Question: I try to remove an existing individual from my RDF file, but I always get a NullPointerException. The Individual I am getting is there, because I can print out a property. Can someone please tell me what I have done wrong?
'''
final static String SN = "http://vaceta.pavo.uberspace.de/RDF/social-media.owl#";
InputStream in = context.getResourceAsStream("WEB-INF/resources/social-media.rdf");
OntModel model = ModelFactory.createOntologyModel(OntModelSpec.OWL_MEM);
model.read(in, null);
in.close();
Individual user01 = model.getIndividual(SN + "User01");
model.remove(user01, null, (RDFNode) null);
model.remove(null, null, user01);
output = new FileOutputStream(context.getRealPath("/")+"WEB-INF/resources/social-media.rdf");
model.writeAll(output, "RDF/XML", null);
output.close();
'''
stacktrace:

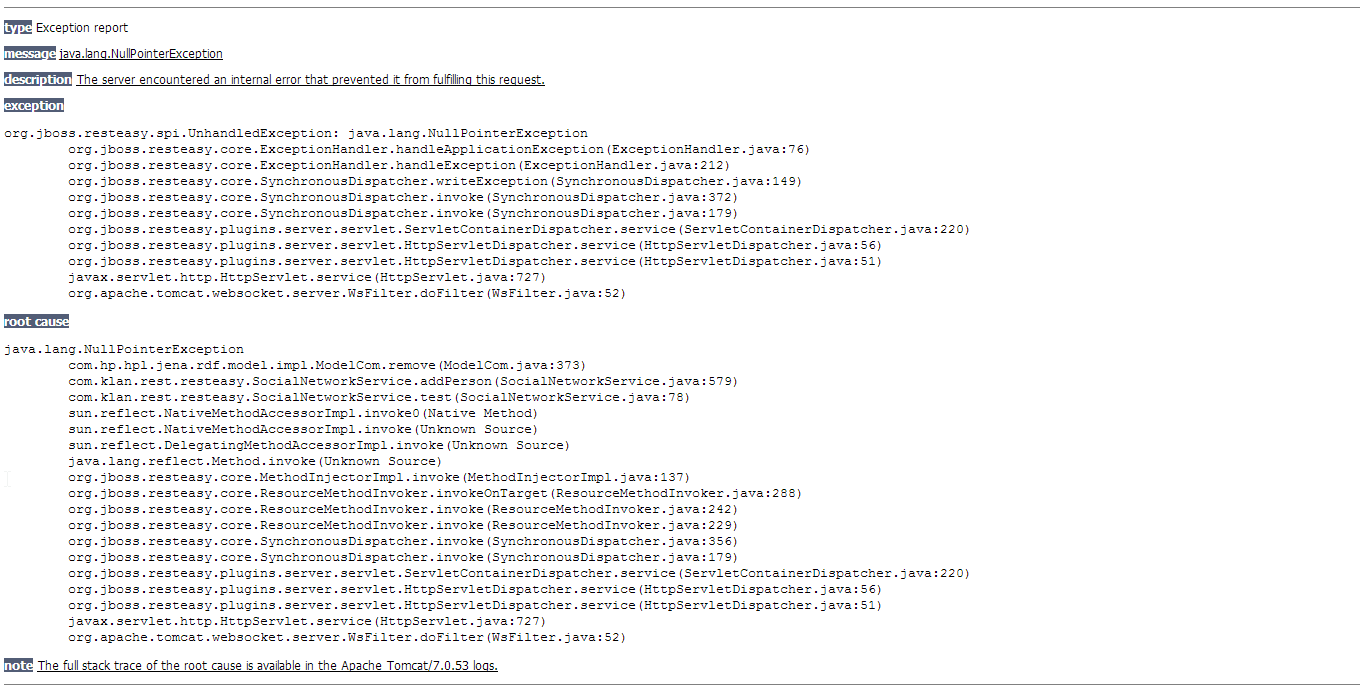
Answer: You're using ModelCon.remove(s,p,o) which doesn't allow nulls. You want to use Model.removeAll(s,p,o) instead which does allow nulls and uses them as wildcards. Here are the corresponding Javadocs (with emphasis added):
>
### ModelCon.remove
'''
Model remove(Resource s, Property p, RDFNode o)
'''
remove the statement (s, p, o) from this model and answer this model.
.
>
### Model.removeAll
'Model removeAll(Resource s, Property p, RDFNode r)'Remove all the statements (s, p, o) from this model.